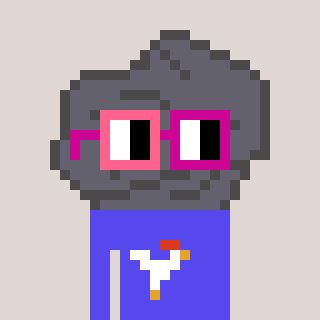
a pixel art character with square pink and red glasses, a rock-shaped head and a computerblue-colored body on a warm background